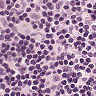
Metastatic tissue present: no